Question: I am using <URL> to test my back-end code, but in when I use Dropzone the status is pending and file not getting uploaded. Then after 4 minutes of waiting I get Timeout error.
I am explicitly saying to use POST instead of PUT and process file uploading queue right away.
'''
method: "post"
autoProcessQueue: true
'''
I don't know is there any option with Dropzone.js that I am missing or my back-end code has a problem

Here is my node code to handle file upload.
'''
var multer = require('multer');
app.use(multer({ dest: './uploads/'}));
app.post("/attachments/:code", function (req, res, next){
console.log("Posted Files: " + req.files);
console.log("Posted Codes: " + req.params.code);
res.status(200).send("Done");
});
app.get("/attachments/:code", function (req, res, next){
res.status(200);
});
'''
Update:
Here is the header of Postman's request which successfully uploads the file:
'''
Accept:*/*
Accept-Encoding:gzip, deflate
Accept-Language:en-US,en;q=0.8
Cache-Control:no-cache
Connection:keep-alive
Content-Length:<PHONE>
Content-Type:multipart/form-data; boundary=----WebKitFormBoundaryuBBzCAdVgFBBCHmB
CSP:active
Host:localhost:3000
Origin:chrome-extension://fdmmgilgnpjigdojojpjoooidkmcomcm
User-Agent:Mozilla/5.0 (Windows NT 6.1; WOW64) AppleWebKit/537.36 (KHTML, like Gecko) Chrome/43.0.2357.124 Safari/537.36
'''
Here is the header of Dropzone.js's request:
'''
Access-Control-Request-Headers:accept, cache-control, content-type, x-requested-with
Access-Control-Request-Method:POST
Origin:http://localhost:9000
Referer:http://localhost:9000/
User-Agent:Mozilla/5.0 (Windows NT 6.1; WOW64) AppleWebKit/537.36 (KHTML, like Gecko) Chrome/43.0.2357.124 Safari/537.36
'''
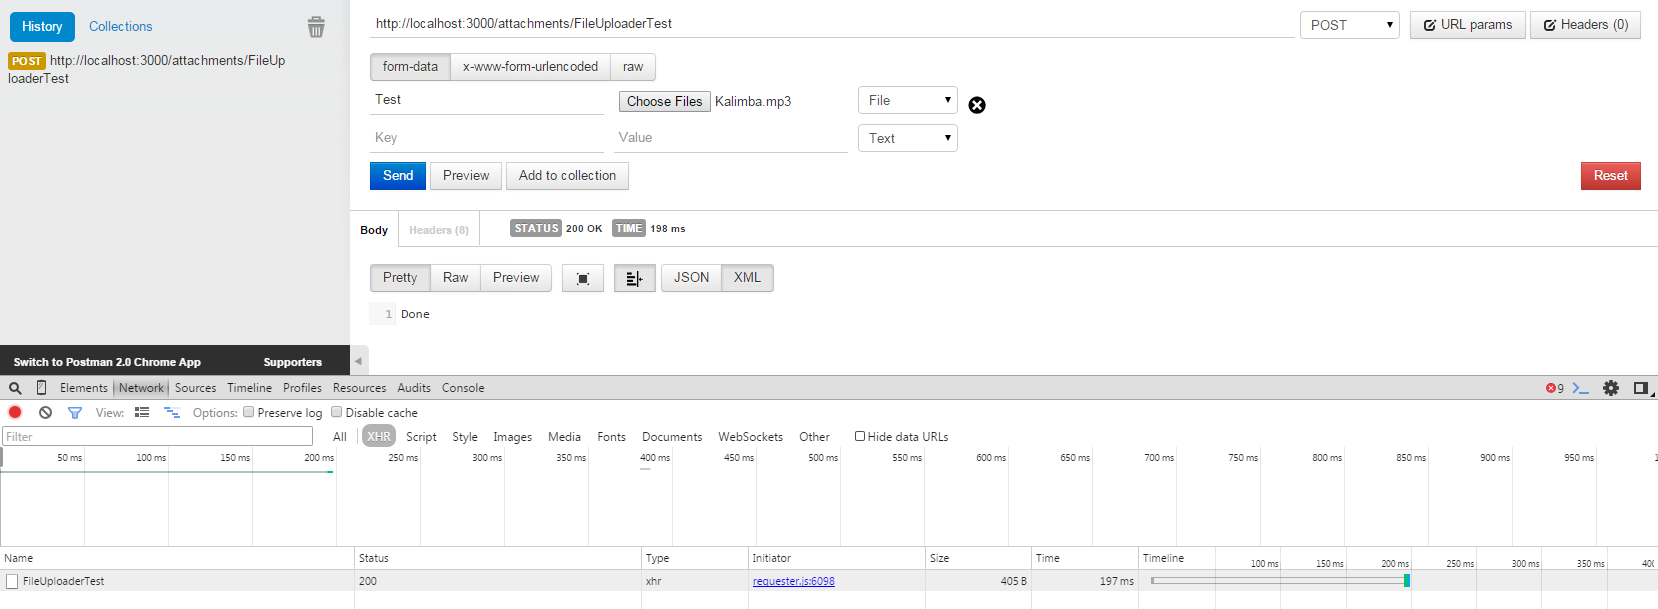
Answer: I solved the issue by enabling 'Cache-Control' in 'Access-Control-Allow-Header' header of my Node server.
'''
app.use(function (req, res, next) {
res.header('Access-Control-Allow-Origin', '*');
res.header('Access-Control-Allow-Headers', 'Cache-Control, Origin, X-Requested-With, Content-Type, Accept, Authorization');
res.header('Access-Control-Allow-Methods', 'GET,PUT,PATCH,POST,DELETE');
if (req.method === 'OPTIONS') return res.end();
next();
});
'''